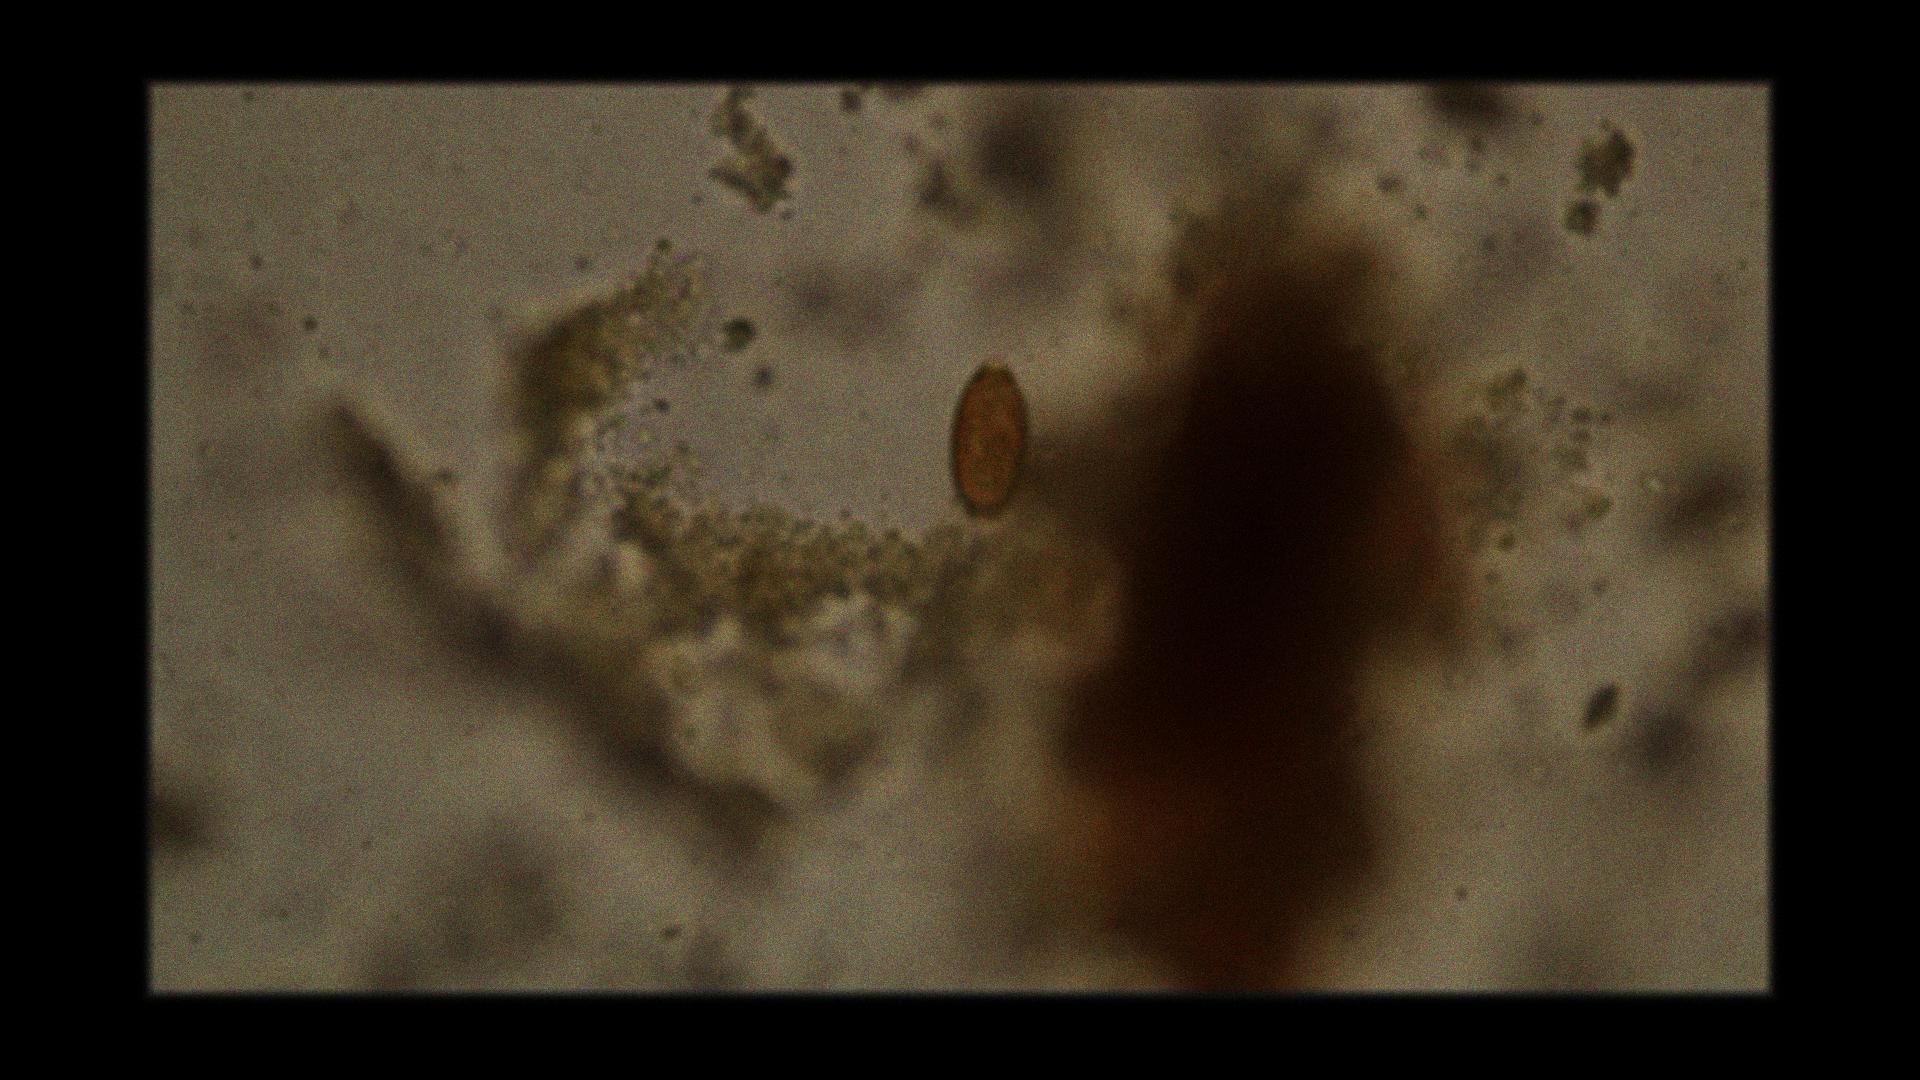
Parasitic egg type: Trichuris trichiura